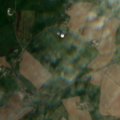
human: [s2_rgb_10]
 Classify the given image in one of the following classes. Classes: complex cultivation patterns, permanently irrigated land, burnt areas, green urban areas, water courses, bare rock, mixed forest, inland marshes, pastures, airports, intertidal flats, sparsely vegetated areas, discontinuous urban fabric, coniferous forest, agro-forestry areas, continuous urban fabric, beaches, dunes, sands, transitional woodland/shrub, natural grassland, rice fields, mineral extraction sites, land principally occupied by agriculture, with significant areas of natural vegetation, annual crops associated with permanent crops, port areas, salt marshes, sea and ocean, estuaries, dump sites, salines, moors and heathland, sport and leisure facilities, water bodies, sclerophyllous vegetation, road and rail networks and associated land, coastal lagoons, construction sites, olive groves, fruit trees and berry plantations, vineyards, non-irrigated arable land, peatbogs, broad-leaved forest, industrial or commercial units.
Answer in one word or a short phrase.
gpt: non-irrigated arable land, pastures